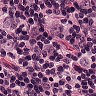
Metastatic tissue present: yes